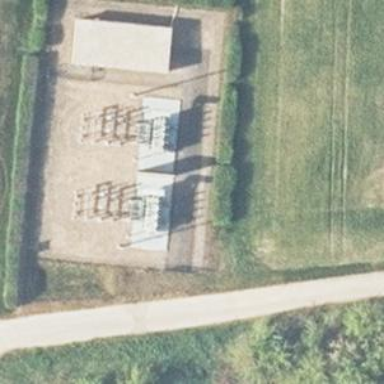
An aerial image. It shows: Outdoor transmission substation.